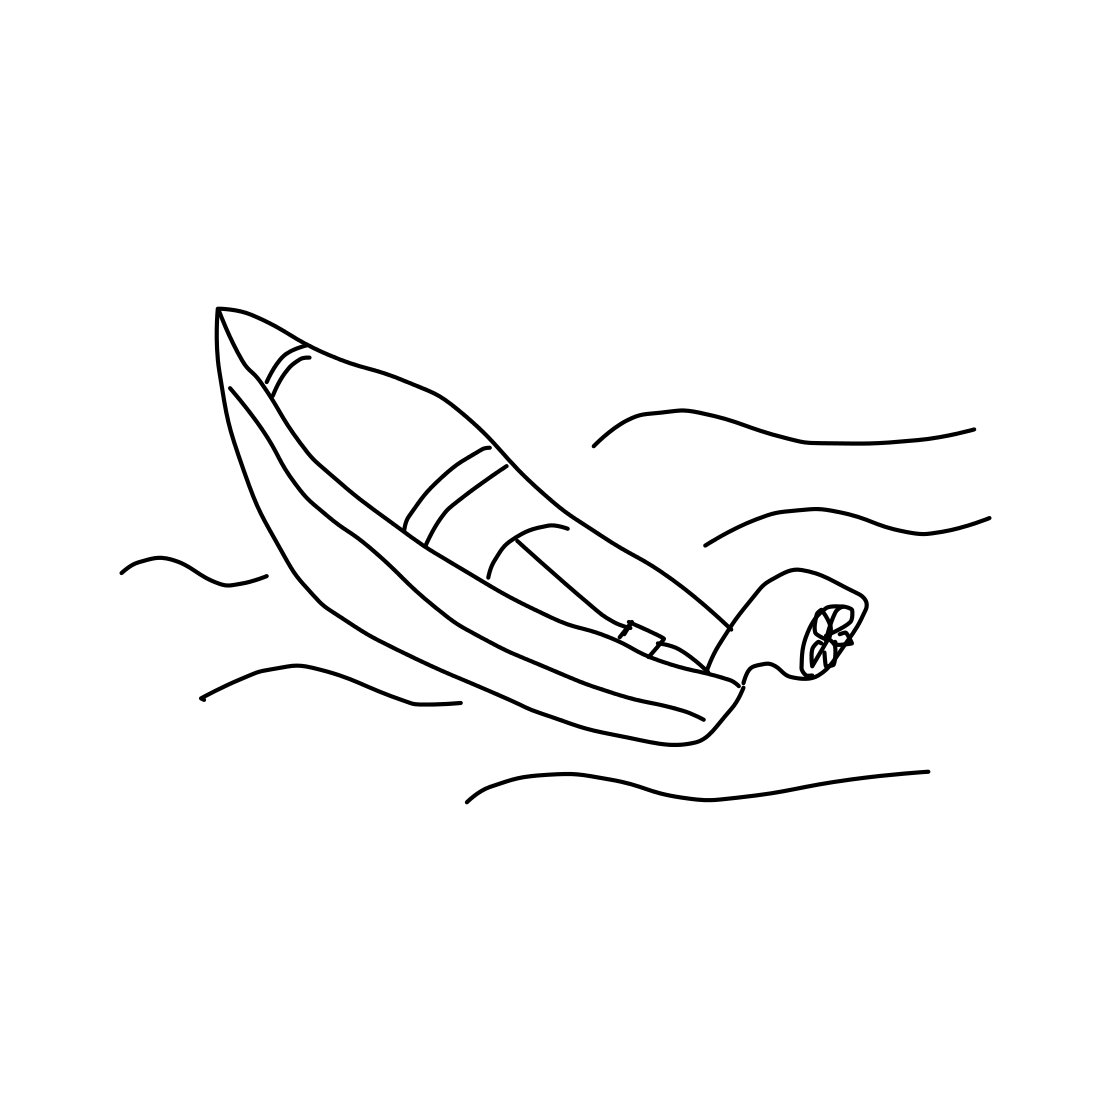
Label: speed-boat